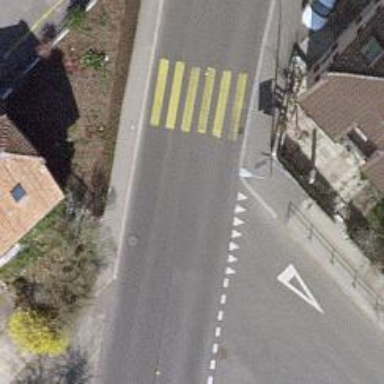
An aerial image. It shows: Road with "give way" sign.